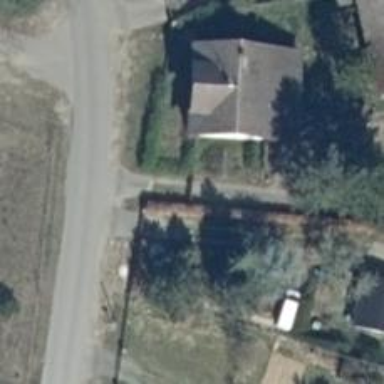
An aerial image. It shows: Driveway.